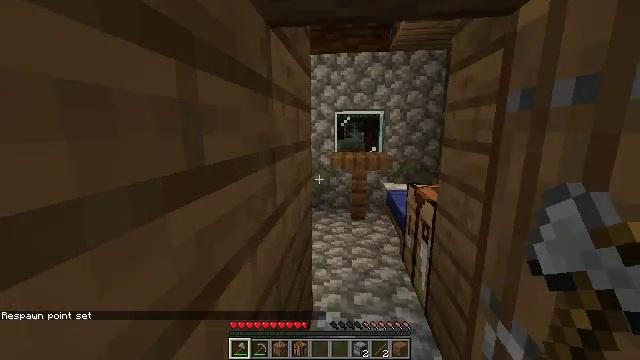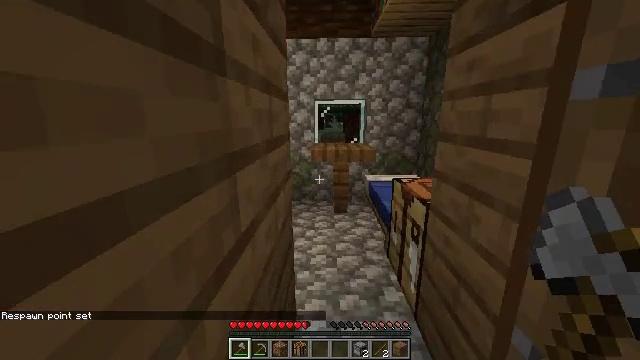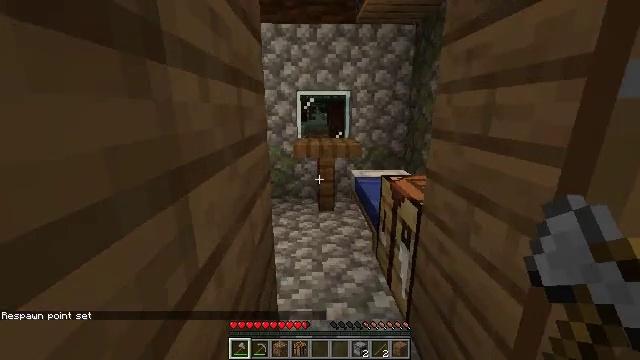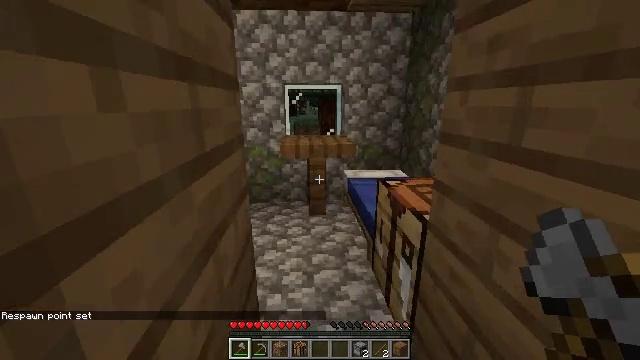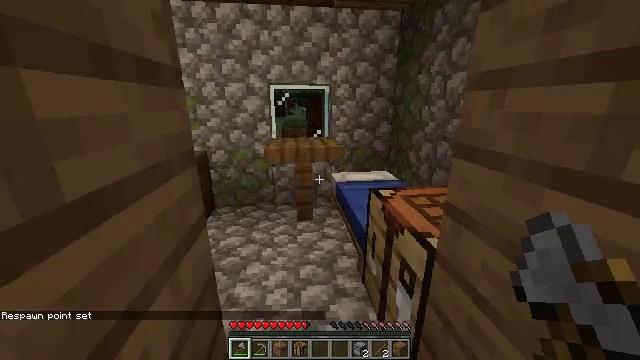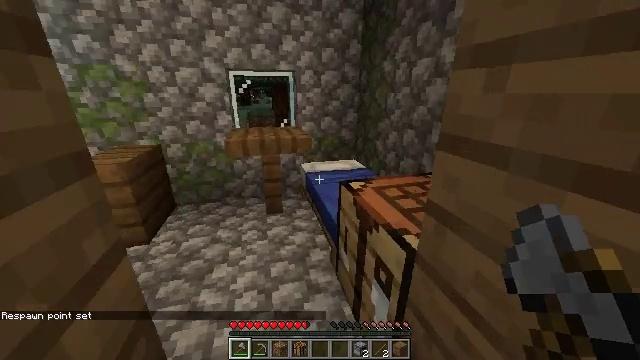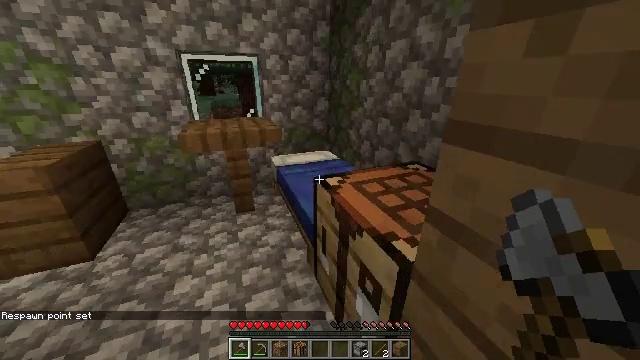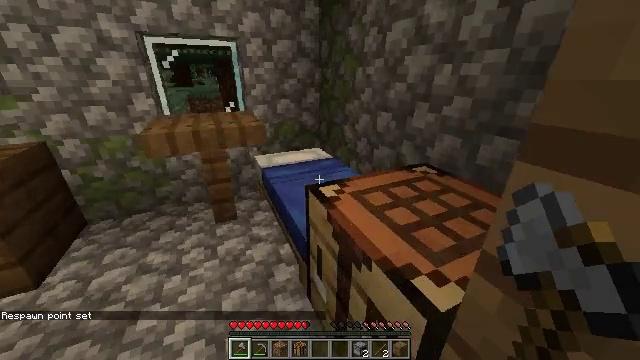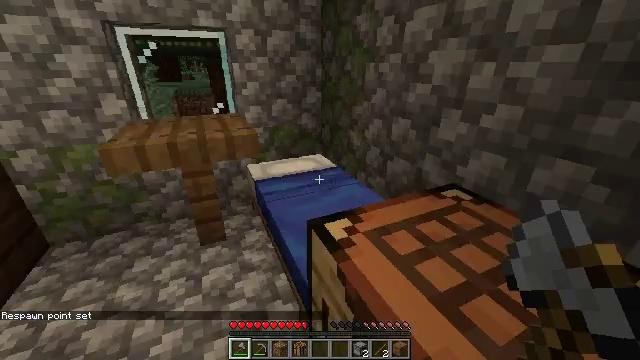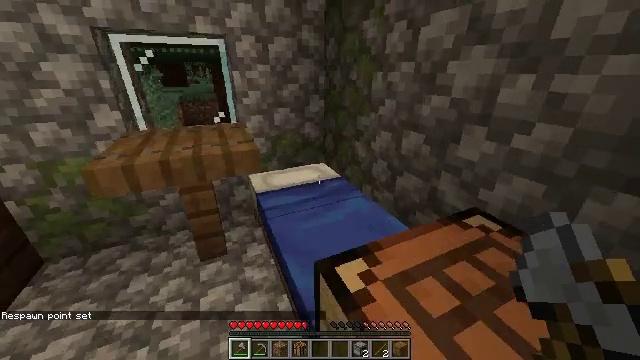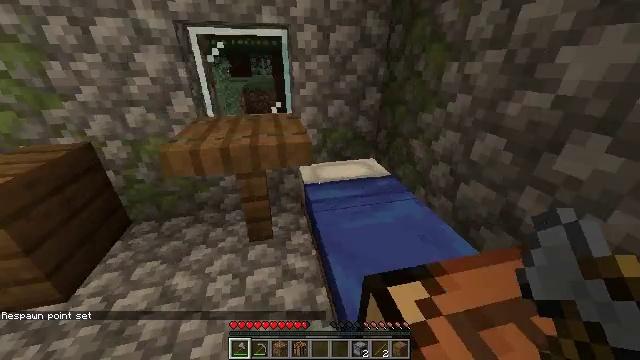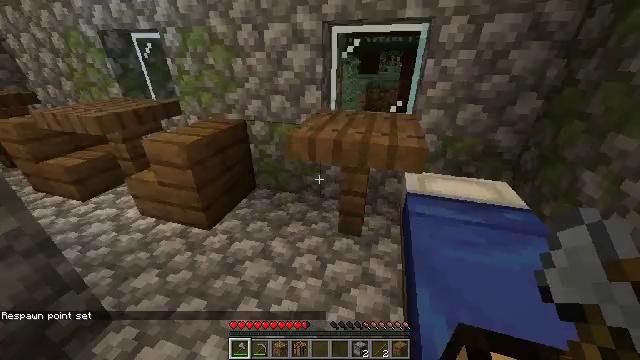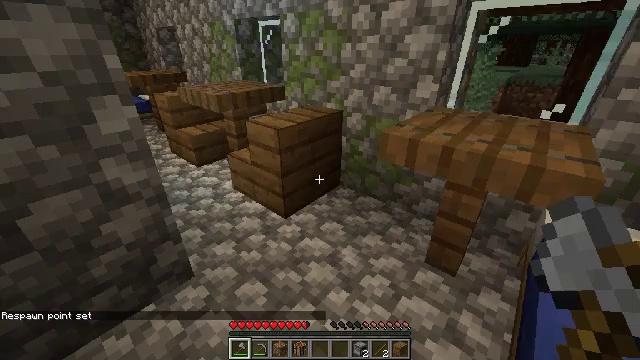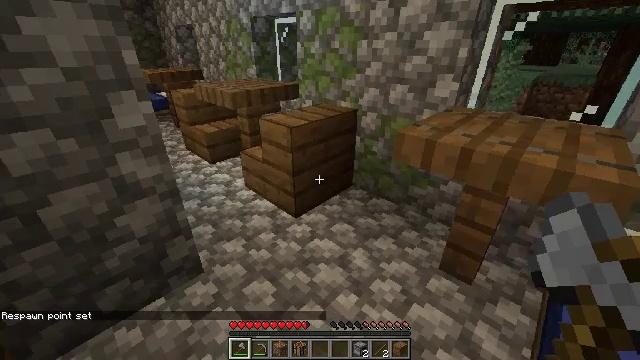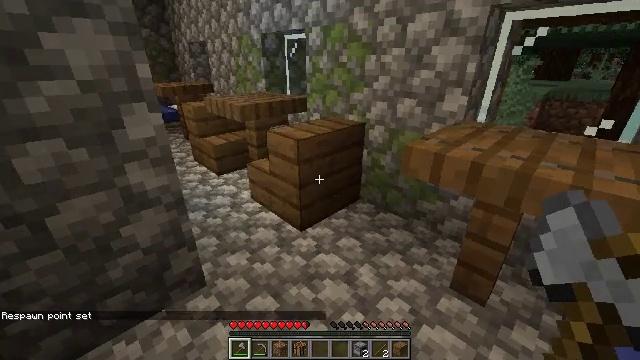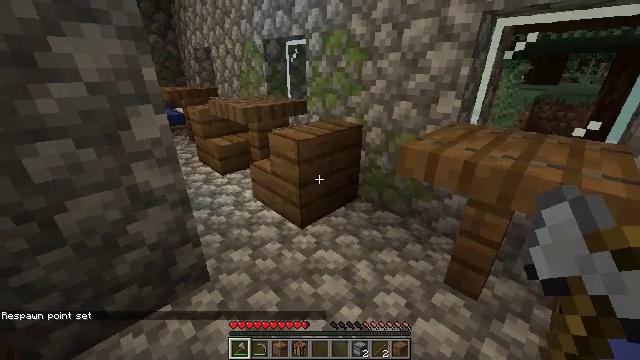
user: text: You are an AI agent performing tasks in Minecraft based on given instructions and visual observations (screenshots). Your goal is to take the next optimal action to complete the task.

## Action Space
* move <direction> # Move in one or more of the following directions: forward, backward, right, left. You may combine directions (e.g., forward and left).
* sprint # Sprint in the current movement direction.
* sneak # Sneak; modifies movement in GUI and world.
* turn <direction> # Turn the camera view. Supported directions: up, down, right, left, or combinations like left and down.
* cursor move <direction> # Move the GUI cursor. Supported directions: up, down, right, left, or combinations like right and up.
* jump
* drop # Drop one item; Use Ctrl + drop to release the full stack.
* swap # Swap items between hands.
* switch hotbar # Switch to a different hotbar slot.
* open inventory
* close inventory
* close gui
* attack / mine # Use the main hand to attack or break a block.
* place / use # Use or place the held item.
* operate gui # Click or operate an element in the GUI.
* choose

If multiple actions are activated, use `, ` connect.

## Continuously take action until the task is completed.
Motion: motion action
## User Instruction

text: Attack the bookshelf to recycle it.
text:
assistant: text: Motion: move forward, sprint, turn right and down
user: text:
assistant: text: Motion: move forward, sprint, turn right and down
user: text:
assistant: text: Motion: move forward, sprint, turn right
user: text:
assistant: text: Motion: move forward, sprint, turn right and down
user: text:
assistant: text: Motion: move forward, sprint, turn right and down
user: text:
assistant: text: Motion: move forward, turn right and down
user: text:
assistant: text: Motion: move forward, turn right
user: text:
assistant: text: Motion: move forward
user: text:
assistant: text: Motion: move forward
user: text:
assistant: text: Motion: turn left and down
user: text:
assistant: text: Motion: turn left
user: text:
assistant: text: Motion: turn left
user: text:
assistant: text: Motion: turn left
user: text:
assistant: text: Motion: turn left and up
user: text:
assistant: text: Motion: no_op
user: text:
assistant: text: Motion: no_op
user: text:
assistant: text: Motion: no_op
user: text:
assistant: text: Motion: turn right
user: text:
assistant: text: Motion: turn up
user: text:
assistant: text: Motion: move right, turn left and up
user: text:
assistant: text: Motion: move forward and move right, turn left and up
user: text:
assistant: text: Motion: move forward and move right, turn left and up
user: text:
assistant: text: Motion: move forward and move right, turn left
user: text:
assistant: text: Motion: move forward and move right, turn left
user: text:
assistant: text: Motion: move forward and move right, turn left and up
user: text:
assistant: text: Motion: move forward, sprint, turn left and up
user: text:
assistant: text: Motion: move forward, sprint, turn left
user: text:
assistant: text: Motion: move forward, sprint, turn left
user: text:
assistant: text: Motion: move forward, sprint
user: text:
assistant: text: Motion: move forward, sprint